Field crop: maize
Growth stage: 2
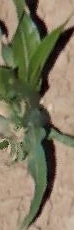
Species: maize